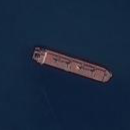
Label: civil